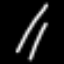
Label: line